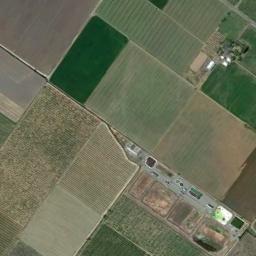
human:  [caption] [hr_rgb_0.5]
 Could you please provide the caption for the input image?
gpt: There are some deep green and light green rectangular farmland .

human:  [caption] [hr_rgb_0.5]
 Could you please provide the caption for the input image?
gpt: Several rectangular farmlands of different colors and sizes are arranged in neat rows .

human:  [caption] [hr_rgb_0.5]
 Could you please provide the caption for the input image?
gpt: There are many rectangular farmlands of different shades .

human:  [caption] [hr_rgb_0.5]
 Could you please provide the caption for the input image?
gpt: Many neatly arranged dark green, light green and tan mixed rectangular farmlands of different sizes .

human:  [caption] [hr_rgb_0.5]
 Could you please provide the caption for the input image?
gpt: There are some buildings beside the rectangular farmlands .